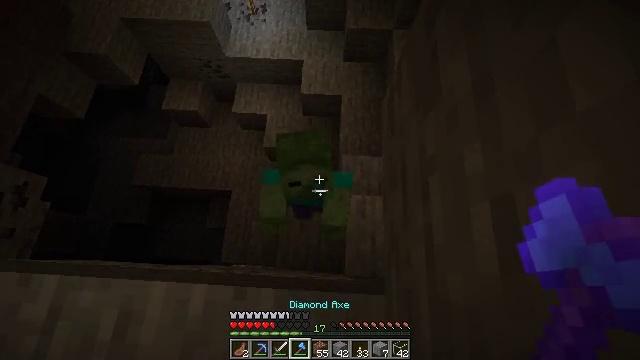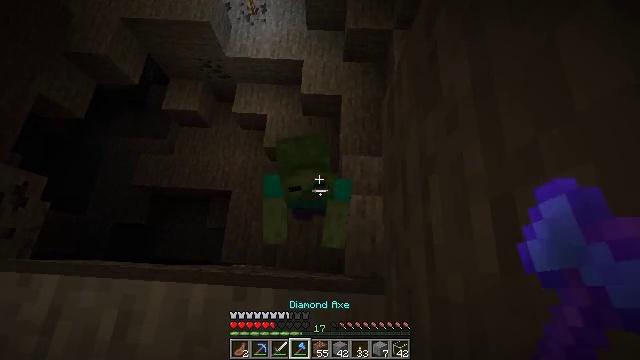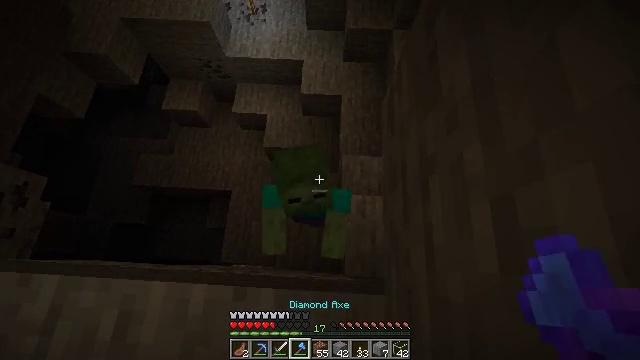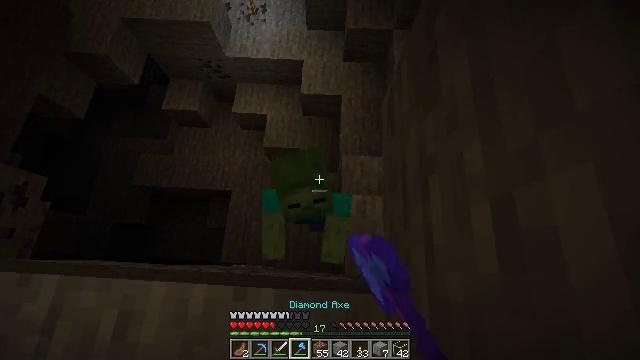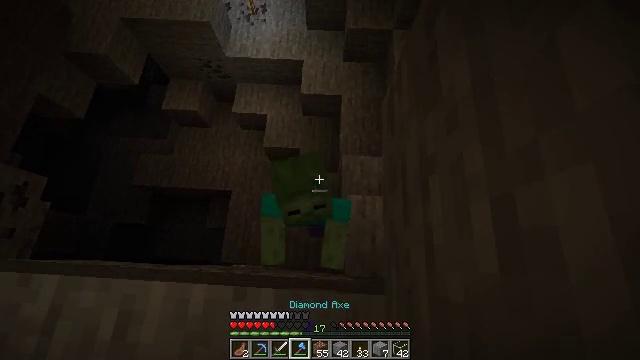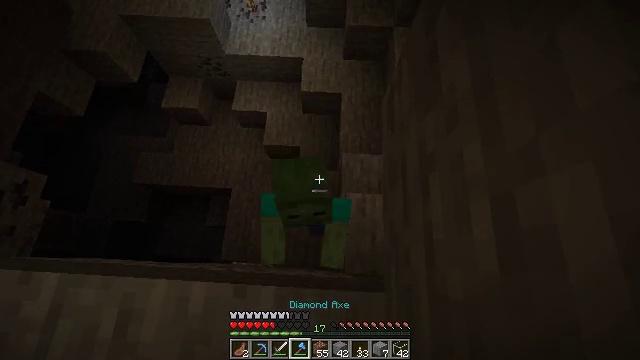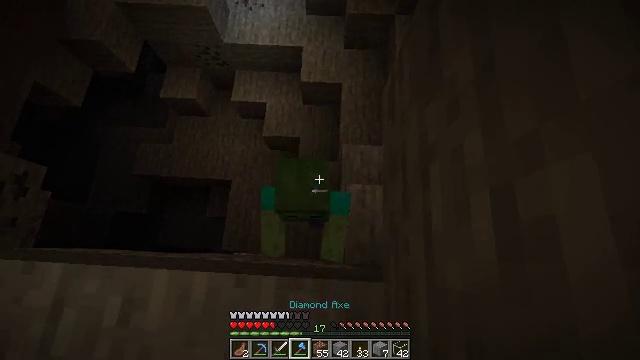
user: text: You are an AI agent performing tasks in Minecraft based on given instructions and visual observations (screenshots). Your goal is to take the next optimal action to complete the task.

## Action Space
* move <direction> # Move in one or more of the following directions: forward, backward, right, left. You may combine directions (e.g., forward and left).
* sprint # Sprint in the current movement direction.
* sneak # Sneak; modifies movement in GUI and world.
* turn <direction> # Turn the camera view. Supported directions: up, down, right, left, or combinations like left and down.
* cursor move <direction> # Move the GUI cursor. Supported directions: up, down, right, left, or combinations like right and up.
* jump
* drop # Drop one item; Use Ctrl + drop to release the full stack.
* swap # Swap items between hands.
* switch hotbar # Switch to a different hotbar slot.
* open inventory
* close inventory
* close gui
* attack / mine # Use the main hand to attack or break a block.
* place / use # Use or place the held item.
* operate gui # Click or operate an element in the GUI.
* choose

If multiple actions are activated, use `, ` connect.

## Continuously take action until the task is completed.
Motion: motion action
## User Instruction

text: Hunt the zombie.
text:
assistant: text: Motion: sneak
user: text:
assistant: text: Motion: sneak, attack / mine
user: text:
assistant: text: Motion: sneak, attack / mine
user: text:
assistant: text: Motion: sneak, attack / mine
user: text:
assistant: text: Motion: sneak, attack / mine
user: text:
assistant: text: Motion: sneak, turn down
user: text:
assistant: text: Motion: sneak